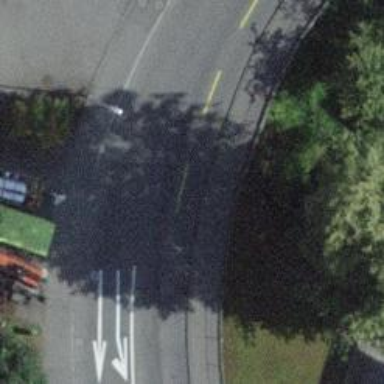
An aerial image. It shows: Tertiary road with asphalt surface. There is cycle lane on the left side of the road.